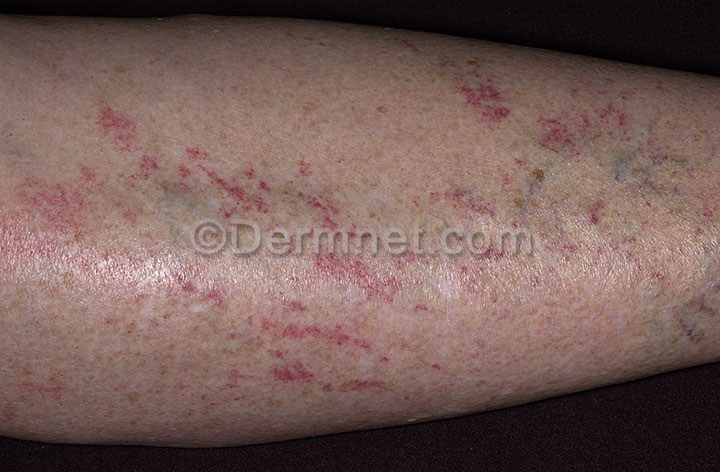
Disease: Vasculitis Photos